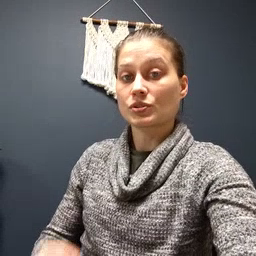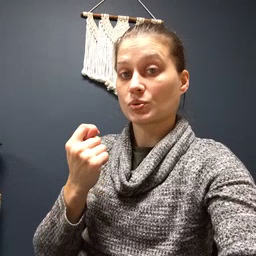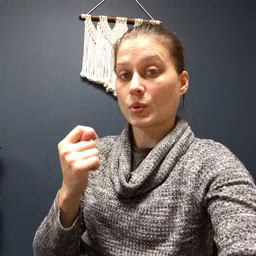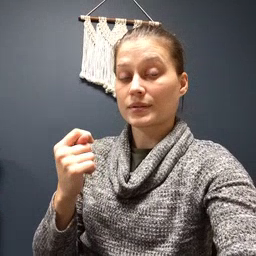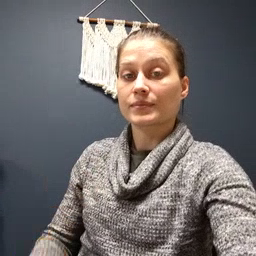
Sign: toy